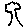
Label: tree